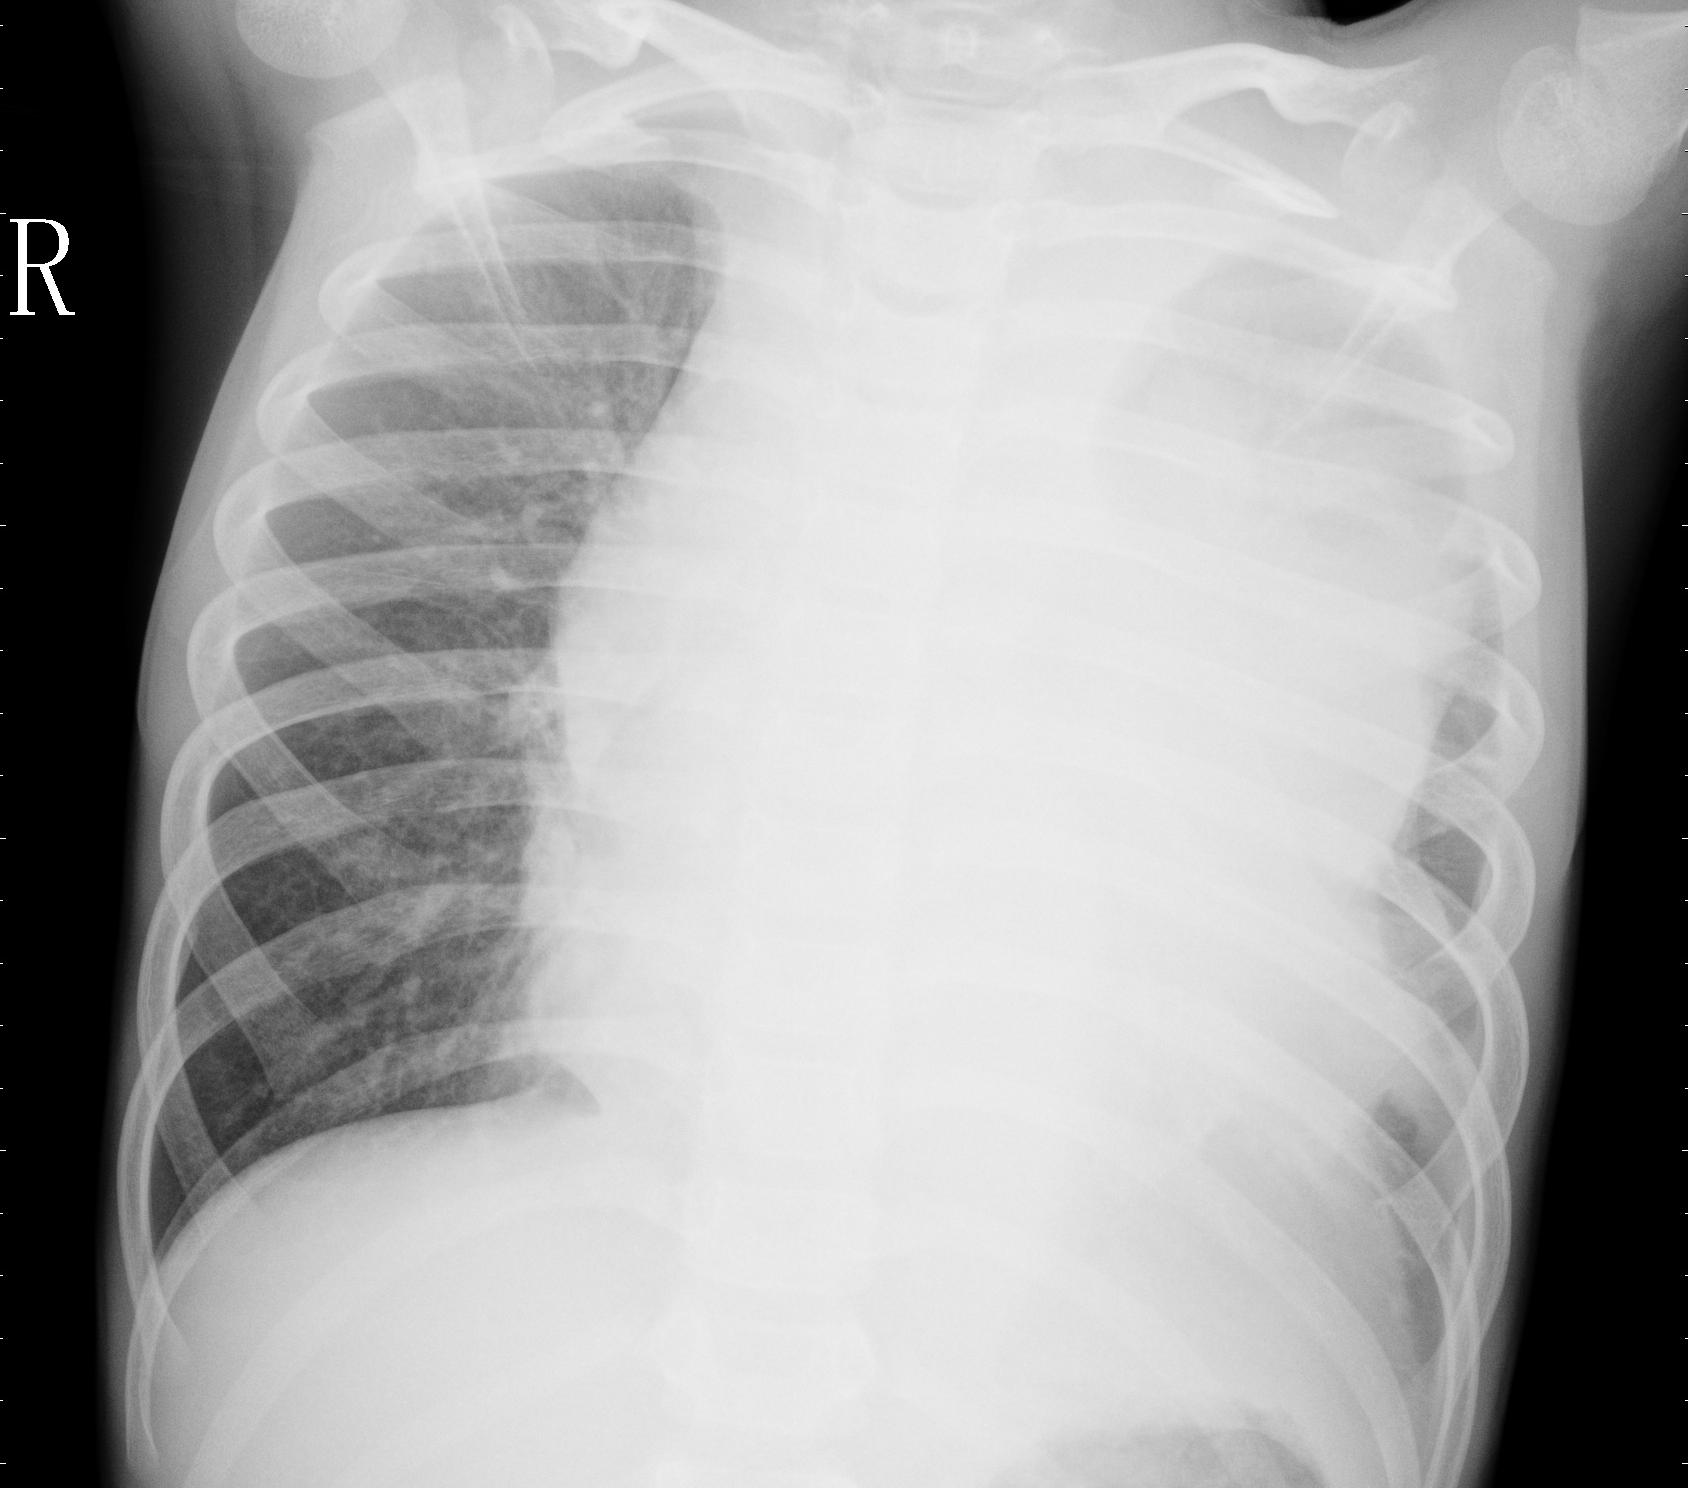
Diagnosis: PNEUMONIA